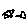
Label: star